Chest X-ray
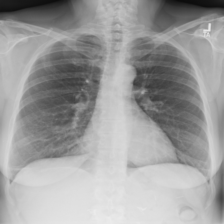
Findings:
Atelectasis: negative
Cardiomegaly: negative
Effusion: negative
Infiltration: negative
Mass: negative
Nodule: negative
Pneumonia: negative
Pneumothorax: negative
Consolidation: negative
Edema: negative
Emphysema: negative
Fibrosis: negative
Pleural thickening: negative
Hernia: negative